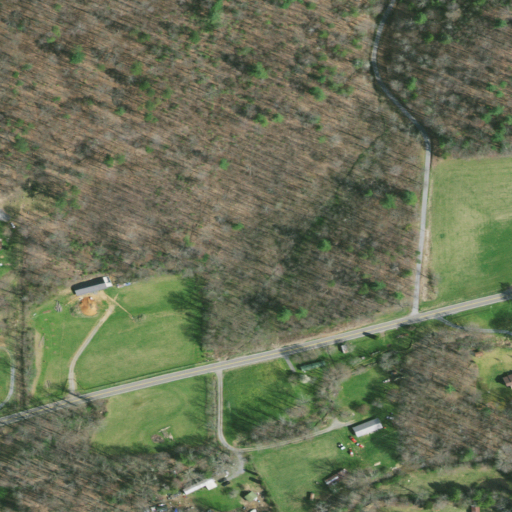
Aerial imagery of valley in Tennessee named Muddy Hollow containing deciduous forest, open development, pasture, mixed forest, low intensity development, and medium intensity development